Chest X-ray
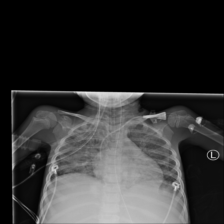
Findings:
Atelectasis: negative
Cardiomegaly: negative
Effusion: negative
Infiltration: negative
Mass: negative
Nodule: negative
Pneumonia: negative
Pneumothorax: negative
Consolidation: negative
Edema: negative
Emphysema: negative
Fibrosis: negative
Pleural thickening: negative
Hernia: negative